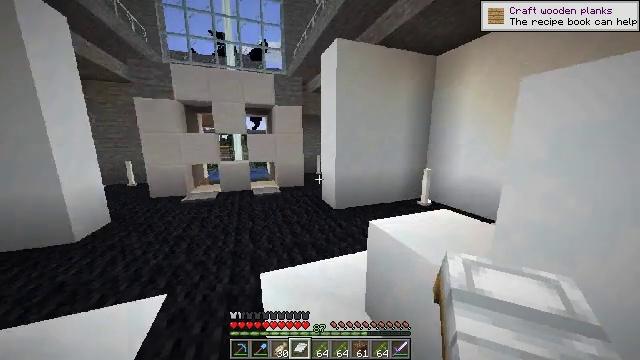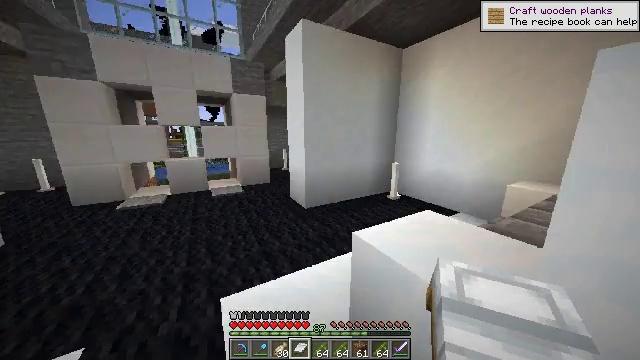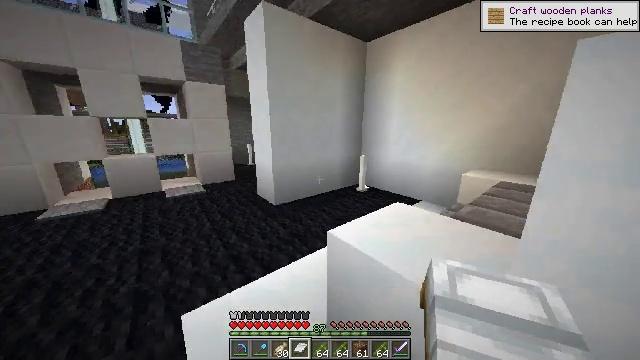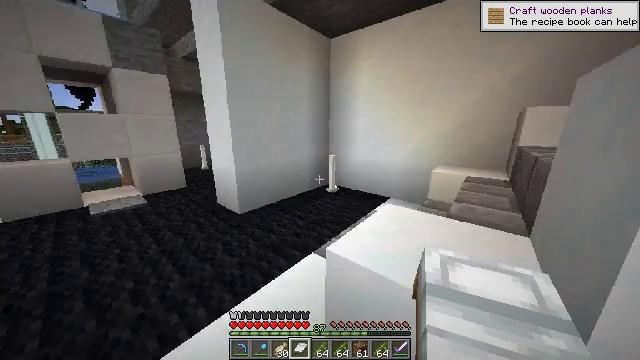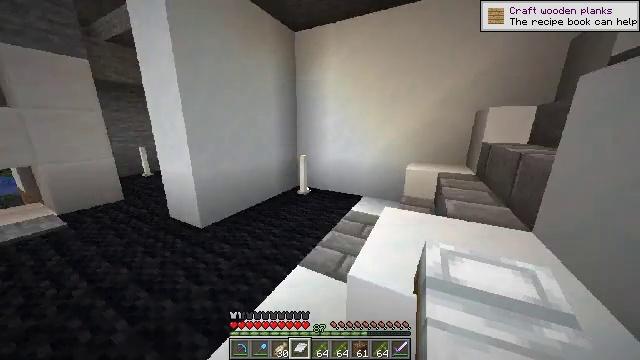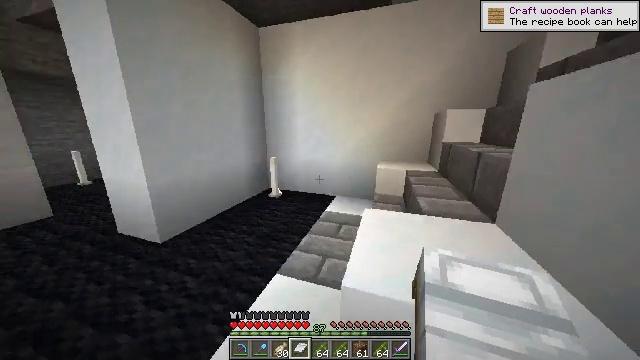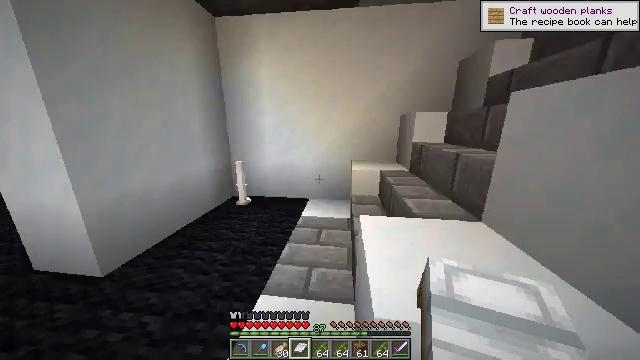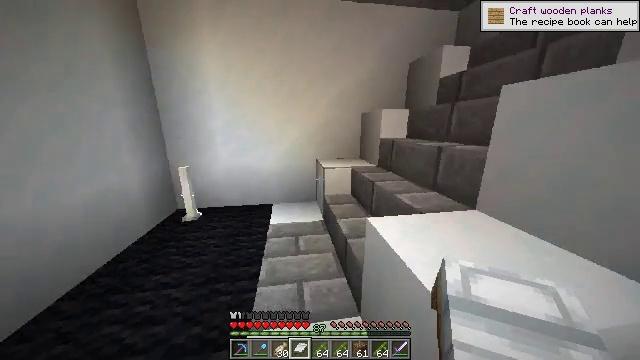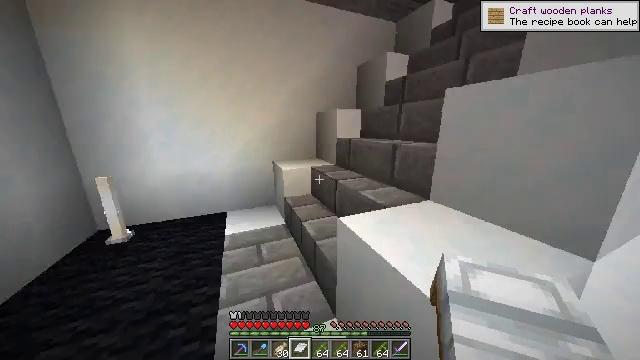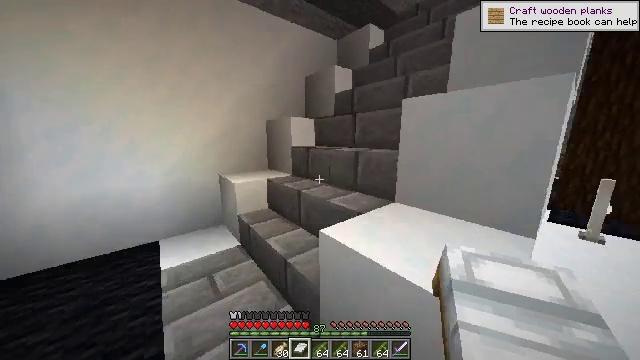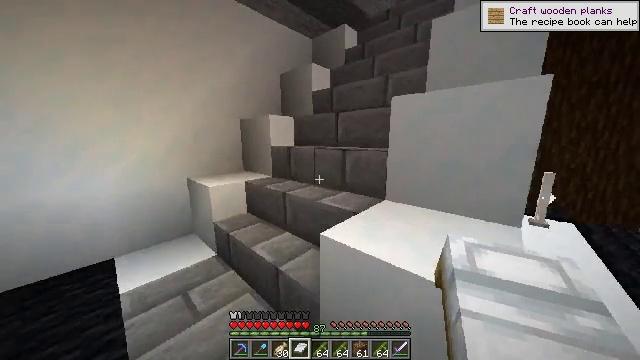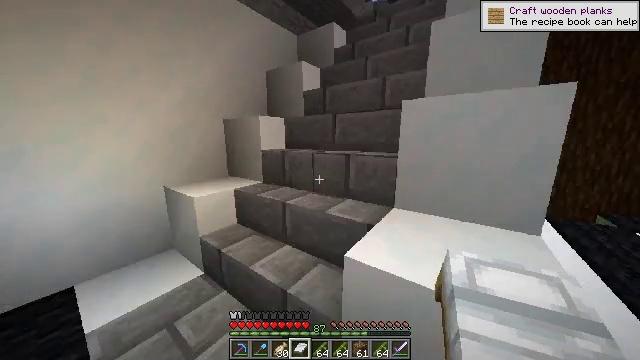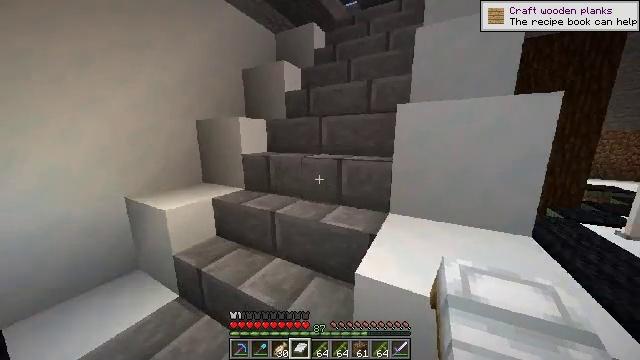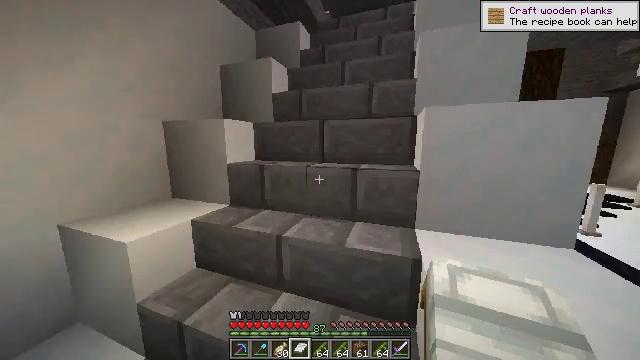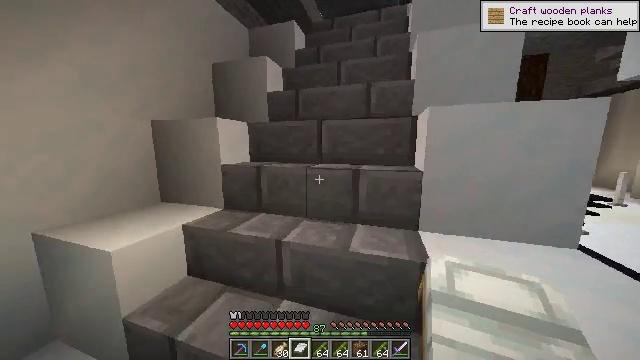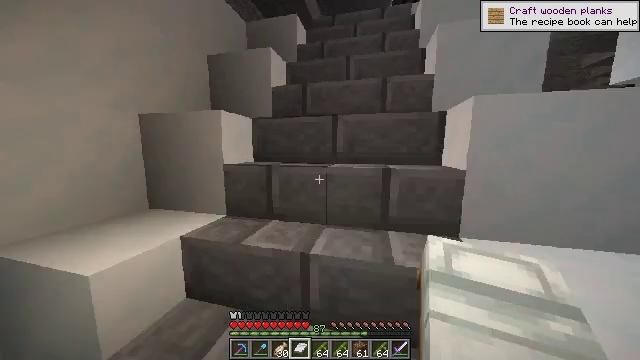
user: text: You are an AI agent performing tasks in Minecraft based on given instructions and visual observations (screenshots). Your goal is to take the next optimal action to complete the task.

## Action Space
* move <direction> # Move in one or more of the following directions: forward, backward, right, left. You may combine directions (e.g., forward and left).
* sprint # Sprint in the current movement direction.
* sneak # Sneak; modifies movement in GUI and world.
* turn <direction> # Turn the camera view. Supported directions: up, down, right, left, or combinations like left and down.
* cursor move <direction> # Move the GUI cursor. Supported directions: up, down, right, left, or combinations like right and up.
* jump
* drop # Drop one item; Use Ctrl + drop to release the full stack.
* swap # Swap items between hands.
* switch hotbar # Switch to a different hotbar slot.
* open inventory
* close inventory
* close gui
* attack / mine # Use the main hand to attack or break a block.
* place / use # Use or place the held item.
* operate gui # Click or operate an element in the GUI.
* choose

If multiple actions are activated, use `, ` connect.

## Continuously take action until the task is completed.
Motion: motion action
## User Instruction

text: Drop a bamboo.
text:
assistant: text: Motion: move forward, turn right and down
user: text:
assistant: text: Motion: move forward and move left, turn right and down
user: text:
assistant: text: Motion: move forward and move left, turn right
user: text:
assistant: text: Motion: move forward and move left, turn right
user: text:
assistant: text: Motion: move forward and move left, turn right
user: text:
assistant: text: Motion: move forward and move left, turn right
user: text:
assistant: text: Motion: move forward and move left, turn right
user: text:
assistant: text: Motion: move forward and move left, turn right
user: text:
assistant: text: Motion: move forward and move left, turn right and up
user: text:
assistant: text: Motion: move forward and move left, turn right
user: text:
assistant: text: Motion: move forward and move left, turn right
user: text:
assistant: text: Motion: move forward and move left, turn right
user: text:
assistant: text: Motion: move forward and move left, turn right and up
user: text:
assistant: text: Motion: move forward and move left, turn right
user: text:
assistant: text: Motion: move forward and move left, turn right and up
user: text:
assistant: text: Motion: move forward, turn right and up
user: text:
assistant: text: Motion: move forward, turn right and up
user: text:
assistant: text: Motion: move forward, turn right and up
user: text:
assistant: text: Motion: move forward, turn right and up
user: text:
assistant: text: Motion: move forward, turn up
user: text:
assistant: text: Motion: move forward, turn up
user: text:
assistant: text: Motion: move forward
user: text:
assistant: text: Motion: move forward
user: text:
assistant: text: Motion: move forward
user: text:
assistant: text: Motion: move forward
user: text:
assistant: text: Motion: move forward
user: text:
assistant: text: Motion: move forward, turn down
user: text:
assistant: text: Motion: move forward, turn down
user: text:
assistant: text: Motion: move forward, turn left and down
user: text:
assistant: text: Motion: move forward, turn left and down